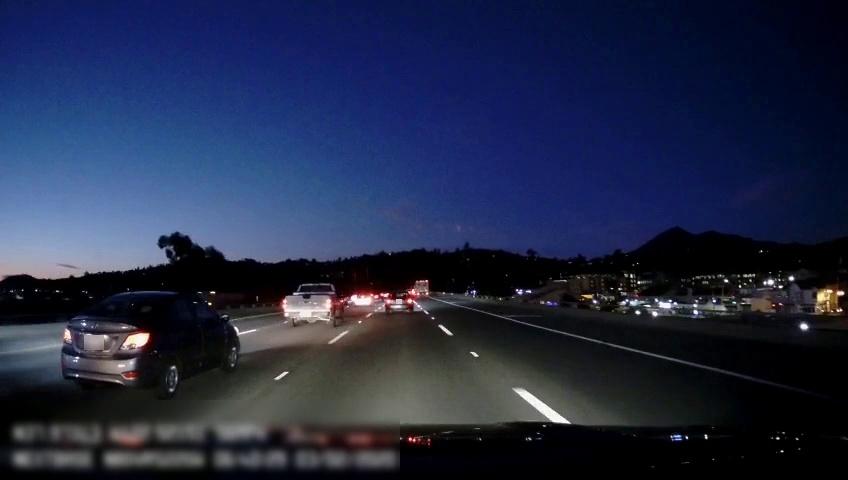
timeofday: Night
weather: Other
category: Drivable Space
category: Vehicles | Car
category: Vehicles | SUV
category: Vehicles | Car
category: Vehicles | Truck
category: Vehicles | Car
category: Vehicles | Truck
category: Vehicles | Truck
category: Lanes | Alternate Lane
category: Lanes | Alternate Lane
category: Lanes | Current Lane
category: Lanes | Current Lane
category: Lanes | Alternate Lane